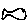
Label: fish